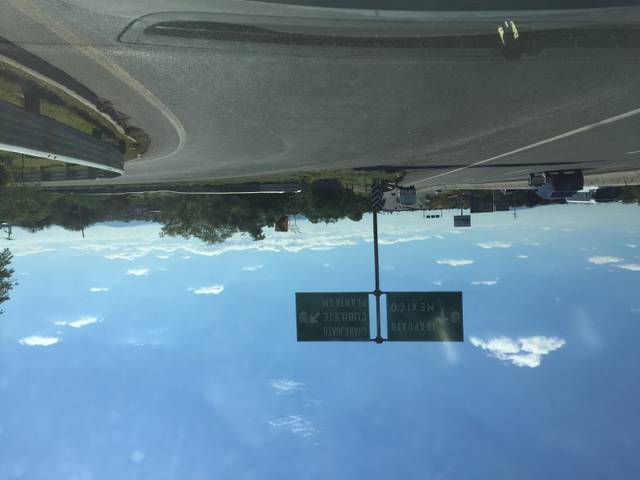
Region: Mexico
Coordinates: 20.945, -101.414